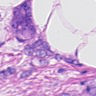
Metastatic tissue present: yes